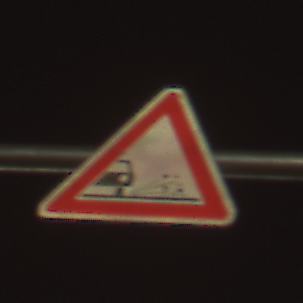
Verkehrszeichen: SplittSchotter
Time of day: Night
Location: Outdoor (Urban)
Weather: Clear
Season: NotSpecified
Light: Artificial